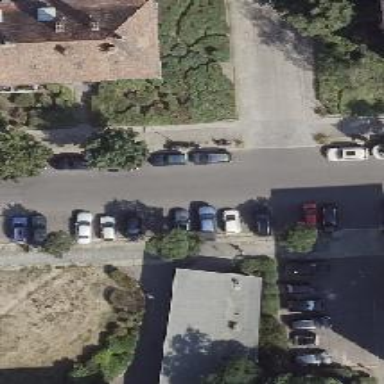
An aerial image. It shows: Residential road with asphalt surface and separate sidewalks. On-street parallel parking available on the left lane.